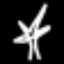
Label: palm tree